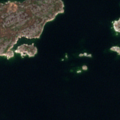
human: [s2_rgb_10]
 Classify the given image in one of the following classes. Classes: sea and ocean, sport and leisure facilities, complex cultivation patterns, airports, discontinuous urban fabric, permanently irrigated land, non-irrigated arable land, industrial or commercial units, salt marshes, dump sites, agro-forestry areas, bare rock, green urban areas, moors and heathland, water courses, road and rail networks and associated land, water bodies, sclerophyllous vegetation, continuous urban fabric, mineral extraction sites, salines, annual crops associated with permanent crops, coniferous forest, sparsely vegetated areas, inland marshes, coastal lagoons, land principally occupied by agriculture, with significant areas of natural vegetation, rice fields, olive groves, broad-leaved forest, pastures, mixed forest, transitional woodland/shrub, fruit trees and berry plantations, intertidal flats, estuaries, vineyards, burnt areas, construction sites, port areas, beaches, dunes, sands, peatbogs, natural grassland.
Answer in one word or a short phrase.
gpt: bare rock, sea and ocean